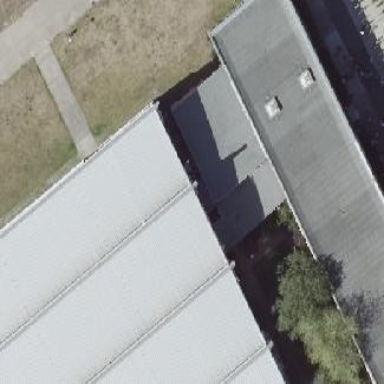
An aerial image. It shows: Part of building with grey roof made of tar paper.